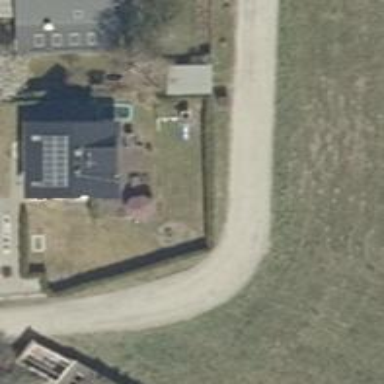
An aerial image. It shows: Residential road with compacted surface.